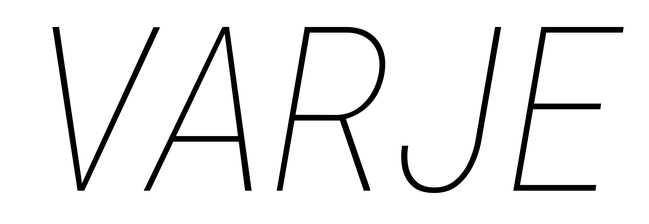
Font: Roboto-Italic_Condensed_Thin_Italic